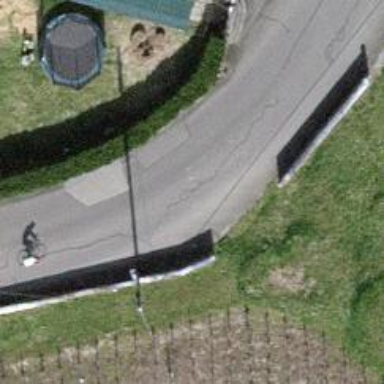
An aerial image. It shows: Entrance with barrier.